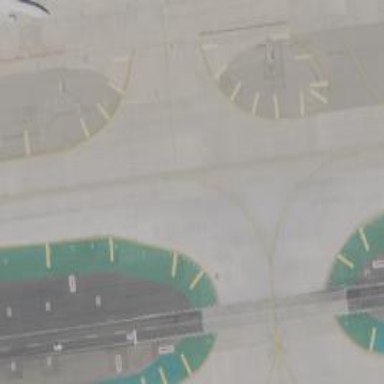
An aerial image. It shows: View of taxiway at the airport.